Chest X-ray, PA view. Patient: 45 years old, sex F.
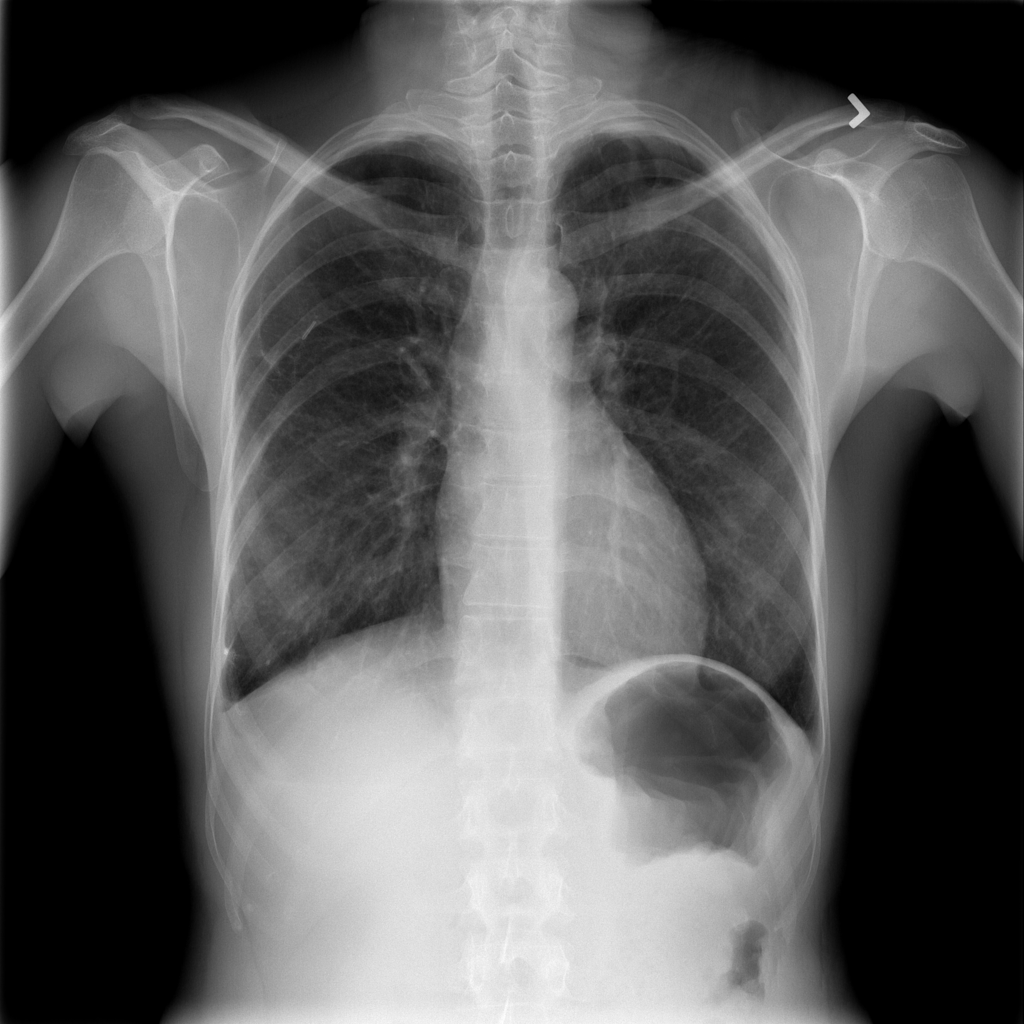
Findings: Pneumothorax